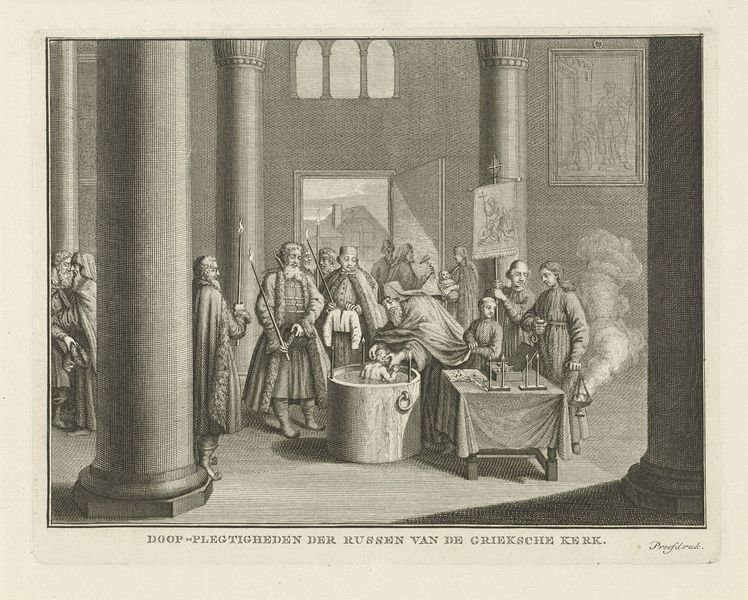
Titel: Russische doopceremonie
Künstler: Caspar Jacobsz. Philips
Standort: Amsterdam
Institution: Rijksmuseum
Schlagwörter: wasser, baden, licht, männer, säule, säulen, tisch, tür, schloss, jacke, pelz, bild, kirche, rauch, gewand, mantel, kind, fahne, flagge, grafik, baby, dampf, kerzen, bad, radierung, tauchen, wappen, pope, priester, weihrauch, mönche, bottich, bild im bild, taufe, russen, fackel, ritual, kessel, wissenschaft, waschung, schnabelschuhe, taufbecken, kiche, fackeln, inquisition, münche, orthodoxie